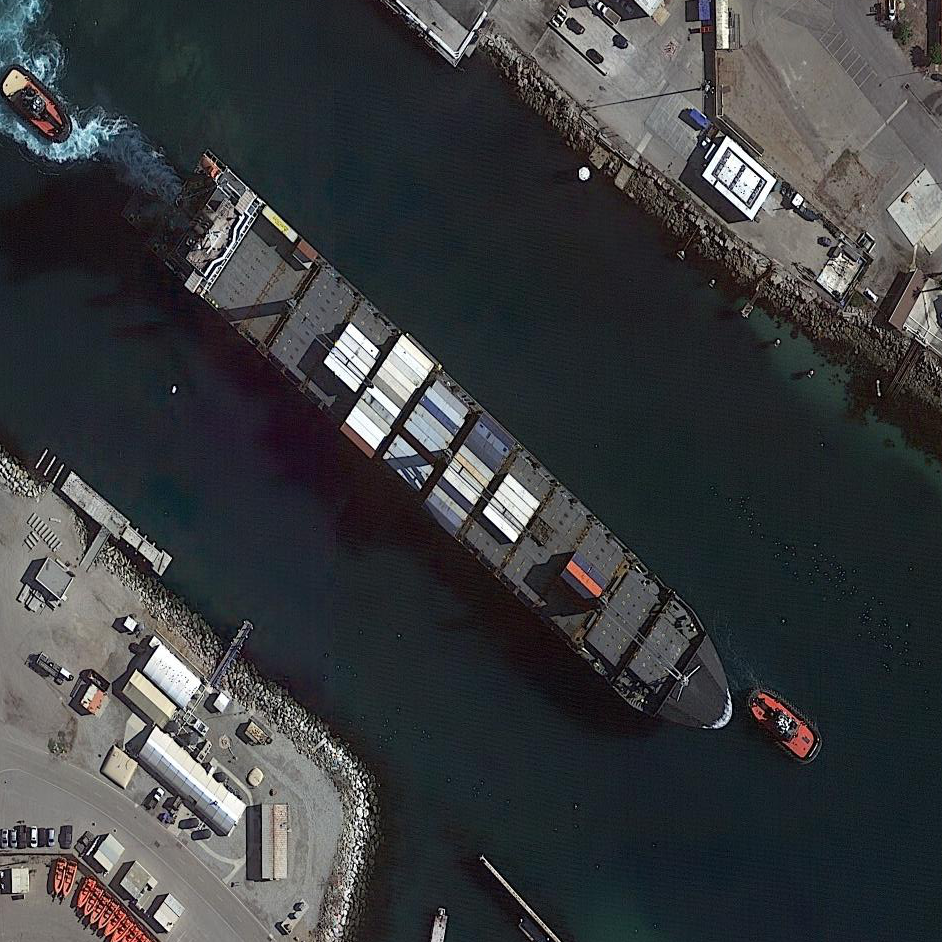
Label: Container_ship